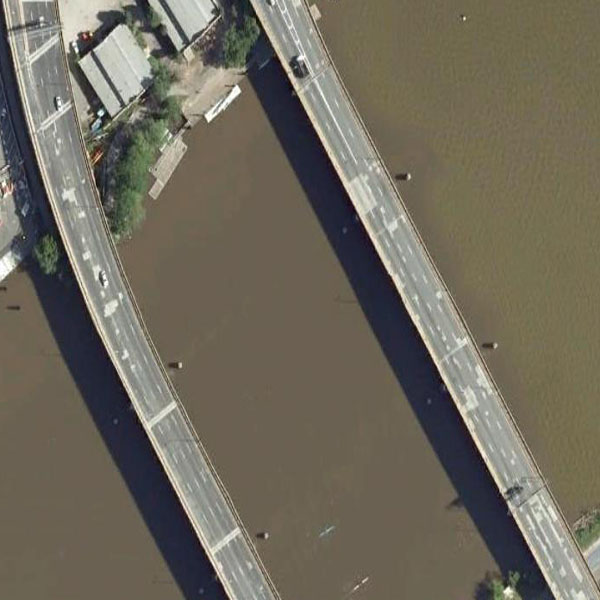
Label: Bridge